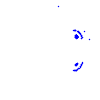
Particle: pion